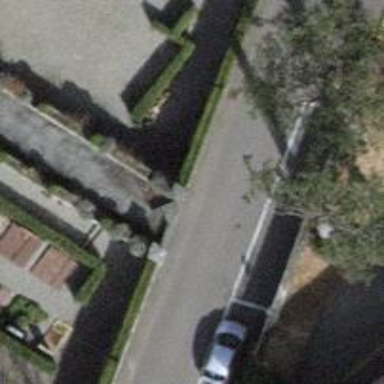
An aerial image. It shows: Entrance with barrier.